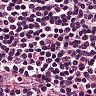
Metastatic tissue present: no